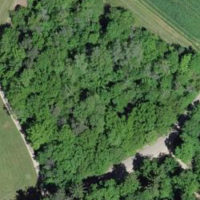
EUNIS habitat code: 24
Species observed at this site:
Cornus sanguinea